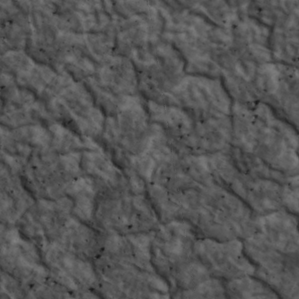
Label: non_frost